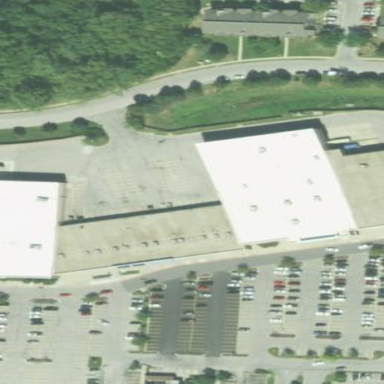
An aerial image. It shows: Department store building.